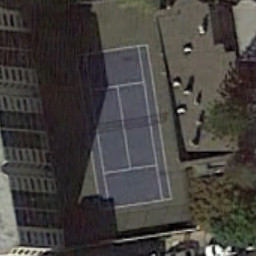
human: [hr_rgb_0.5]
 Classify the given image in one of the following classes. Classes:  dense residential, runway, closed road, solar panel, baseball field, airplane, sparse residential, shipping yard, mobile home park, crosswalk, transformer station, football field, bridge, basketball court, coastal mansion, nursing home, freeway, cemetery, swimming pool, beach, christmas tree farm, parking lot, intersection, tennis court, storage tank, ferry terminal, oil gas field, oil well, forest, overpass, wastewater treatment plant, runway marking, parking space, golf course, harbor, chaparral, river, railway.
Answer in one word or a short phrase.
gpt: tennis court